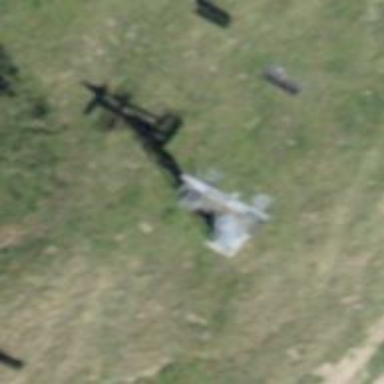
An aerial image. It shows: Pylon for aerialway.